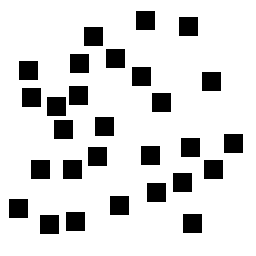
Squares: 28
Triangles: 0
Stars: 0
Total shapes: 28